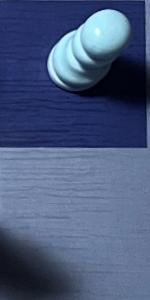
Label: Empty